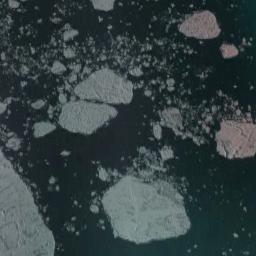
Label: sea_ice